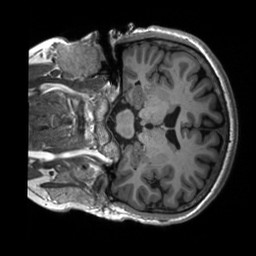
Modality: T1w
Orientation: coronal
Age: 27
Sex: male
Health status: healthy
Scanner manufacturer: siemens
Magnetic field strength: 3 T
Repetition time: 2.53 s
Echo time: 0.00227 s